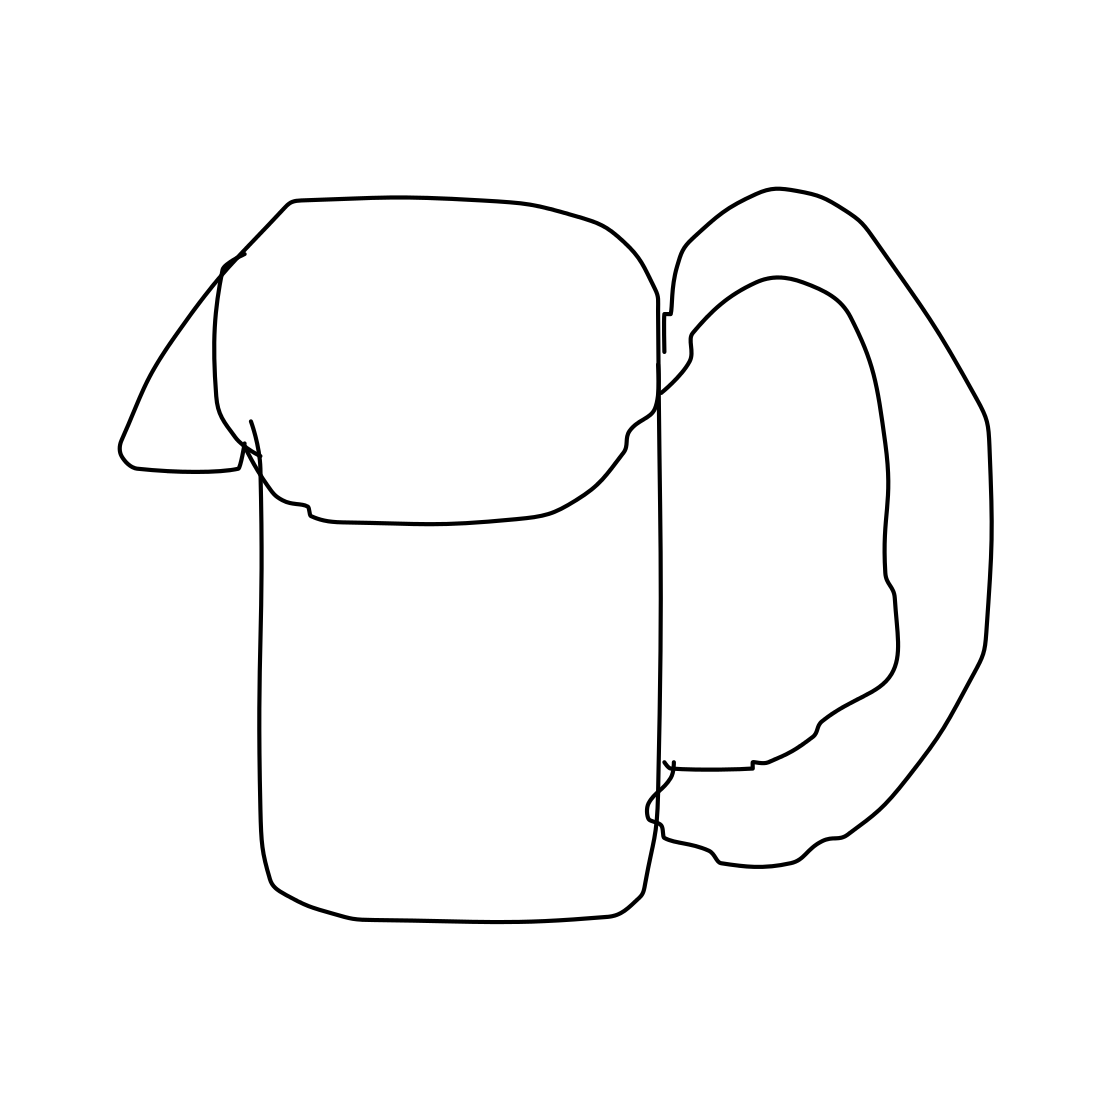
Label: mug